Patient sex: M
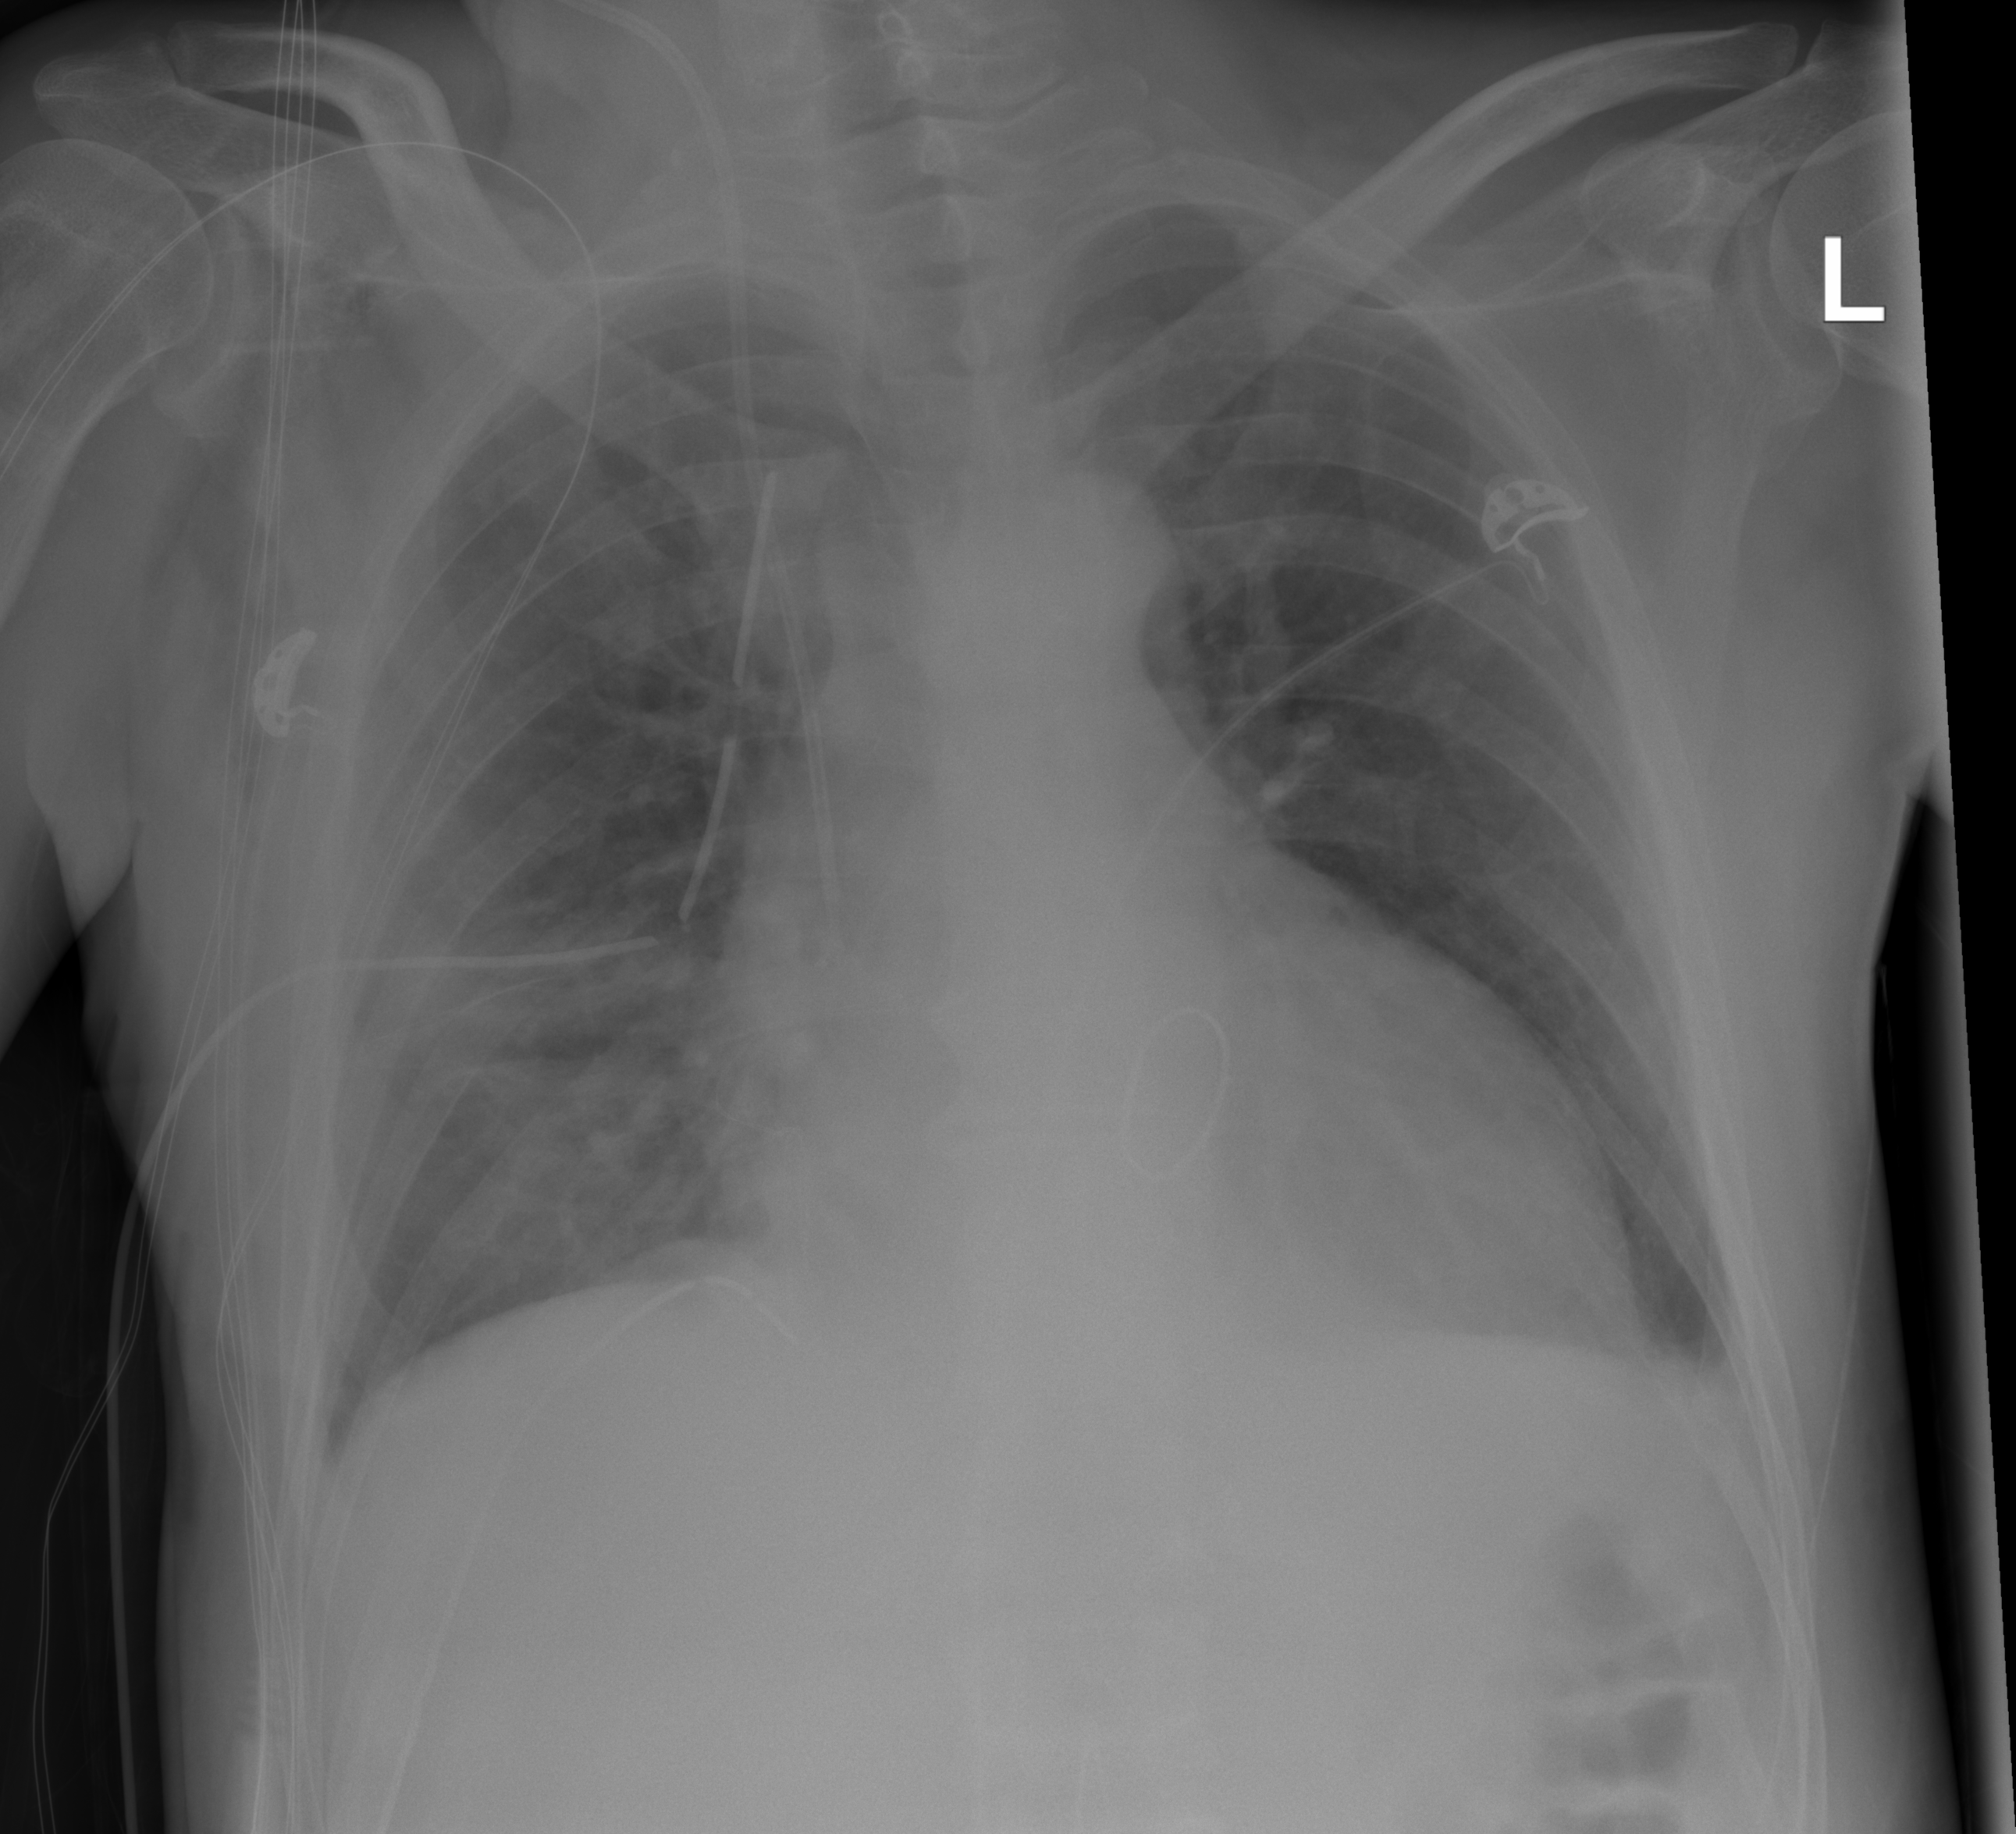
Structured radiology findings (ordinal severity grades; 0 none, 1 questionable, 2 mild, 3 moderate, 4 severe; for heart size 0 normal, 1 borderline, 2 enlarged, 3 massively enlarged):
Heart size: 0
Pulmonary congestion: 0
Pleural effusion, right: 0
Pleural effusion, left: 0
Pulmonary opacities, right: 0
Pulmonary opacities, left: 0
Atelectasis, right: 2
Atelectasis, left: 0